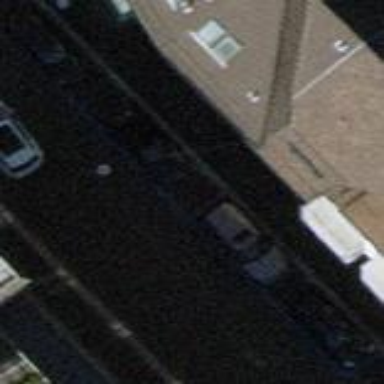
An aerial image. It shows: Parking lane for vehicles.